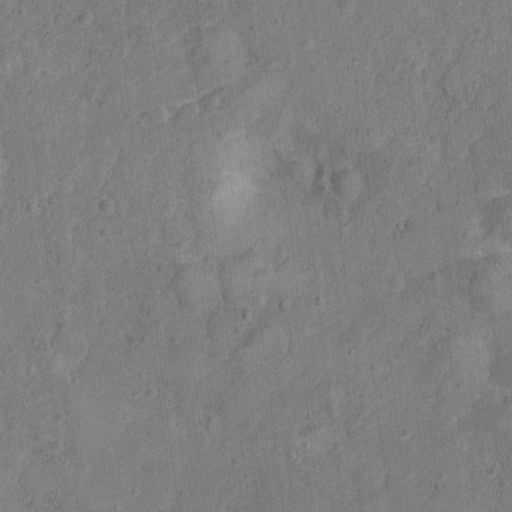
Classes present: Background